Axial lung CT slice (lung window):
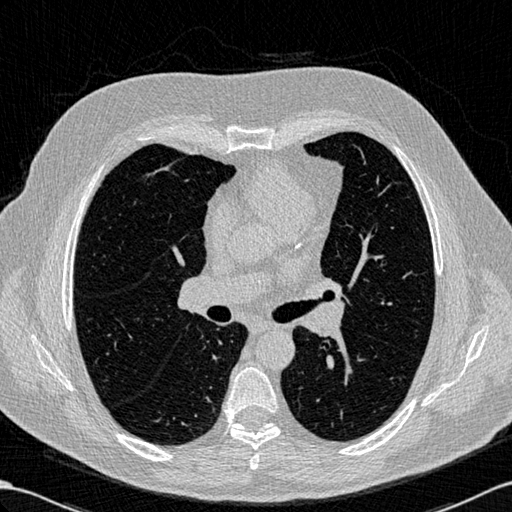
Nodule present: no